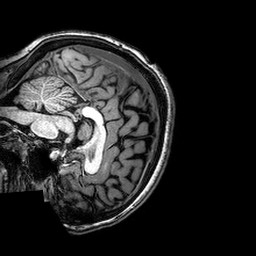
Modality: T1w
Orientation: sagittal
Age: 21
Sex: female